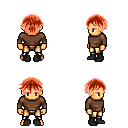
a pixel art fantasy rpg character, male body template, human, tanned skin, brown long-sleeve shirt, gold greaves, red short bangs hairstyle, black shoes, four views (front, back, left, right), 2x2 character sprite sheet, small pixel art, hard edges, no anti-aliasing